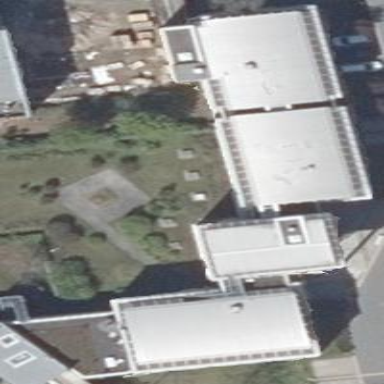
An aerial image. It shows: Office building.